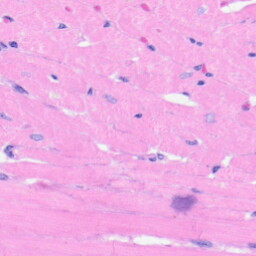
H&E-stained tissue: Heart